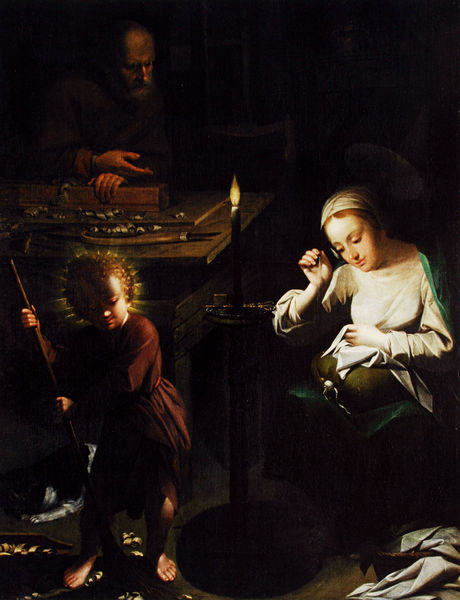
Titel: Die Hl. Familie in der Werkstatt
Künstler: Ulrich Loth
Standort: München
Institution: Bayerische Staatsgemäldesammlungen
Schlagwörter: blau, dunkel, gemälde, mann, schatten, umhang, weiß, gelb, grün, sitzen, abend, braun, frau, haar, hell, kleid, licht, mund, nacht, nase, raum, schmuck, schwarz, stuhl, tisch, zeichnung, zimmer, ölbild, blick, hund, rot, tuch, malerei, bart, augen, haupt, stehen, bild, hände, innenraum, dunkelheit, gold, interieur, mantel, stoff, familie, kind, mutter, paar, ohren, perlen, arbeit, genre, stock, engel, helldunkel, füße, magd, alter mann, stab, arbeiten, farbe, idylle, beleuchtung, kissen, handarbeit, kopftuch, nähen, lesen, kerze, näherin, leuchter, sticken, besen, junge, zehen, katze, flamme, buch, hausherr, strahlen, barfuß, vermeer, tasche, kerzenlicht, kerzenschein, schein, eheleute, heiligenschein, handwerk, hobel, schreiner, späne, tischler, werkstatt, werkzeug, nimbus, christus, jesus, zimmermann, mittelalter, sunkel, gelehrter, heilige, lupe, hausarbeit, heilig, maria, madonna, gloriole, hirte, schnitzer, schnitzen, aureole, josef, joseph, grell, zeichung, heimarbeit, heilige familie, putzen, holzspäne, werkbank, werkzeuge, glorie, strahlenkranz, heim, szenenlicht, nachtbild, nimben, geälde, heilige sippe, hl familie, fegen, lichtglanz, ehegatten, schwarzt, kehren, dochtschere, mann frau engel, näerin, sakrales bild, schnitzmesser, nachtstück, glorienschein, nadelarbeit, kere, kerzenliht, scheim